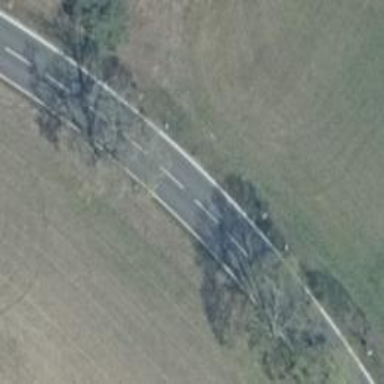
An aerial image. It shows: Secondary road with asphalt surface.